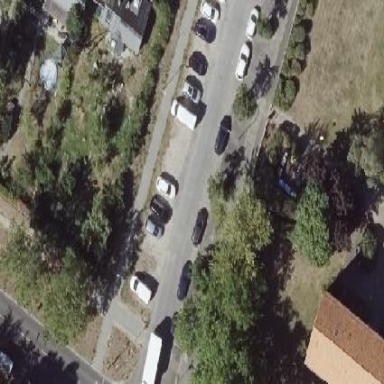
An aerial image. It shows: Parking available on the street side.